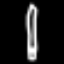
Label: pencil